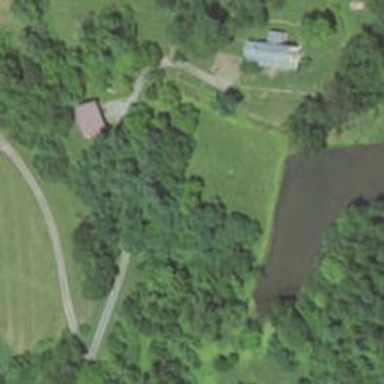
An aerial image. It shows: Driveway leading to service road.